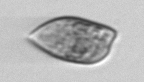
Label: Prorocentrum_dentatum